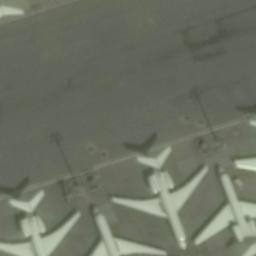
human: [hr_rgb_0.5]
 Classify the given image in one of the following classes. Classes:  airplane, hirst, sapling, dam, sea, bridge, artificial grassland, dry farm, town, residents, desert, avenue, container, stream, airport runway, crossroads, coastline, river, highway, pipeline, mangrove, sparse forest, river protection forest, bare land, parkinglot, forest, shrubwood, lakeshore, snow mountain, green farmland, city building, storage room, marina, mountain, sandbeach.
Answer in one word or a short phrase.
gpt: airplane